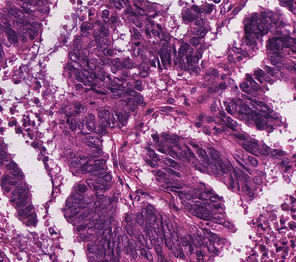
Tumor epithelial tissue: yes
Tumor-associated stroma tissue: yes
Normal tissue: no